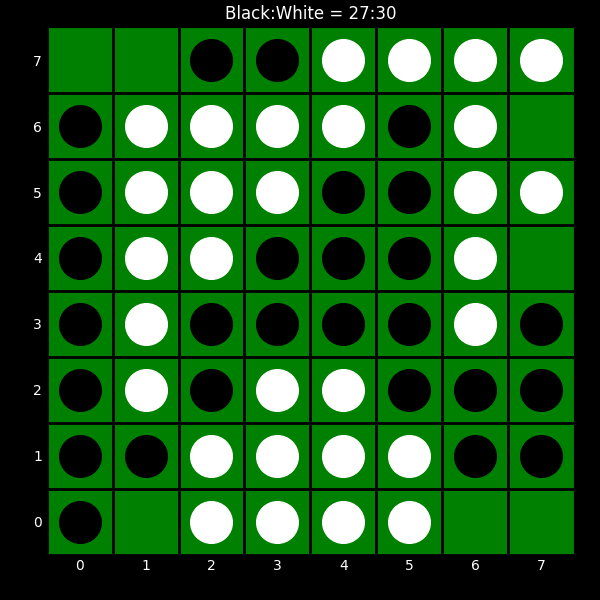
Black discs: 27
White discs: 30